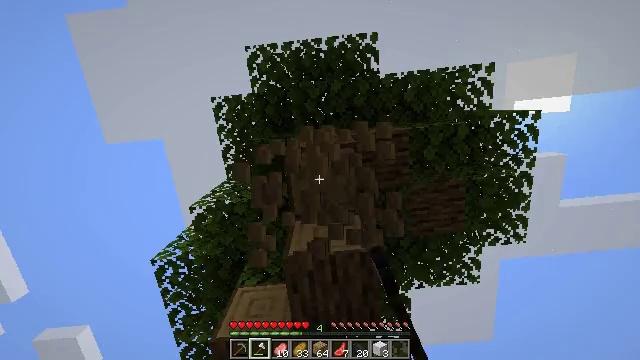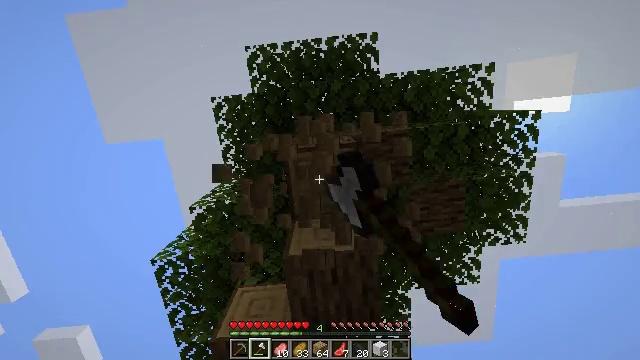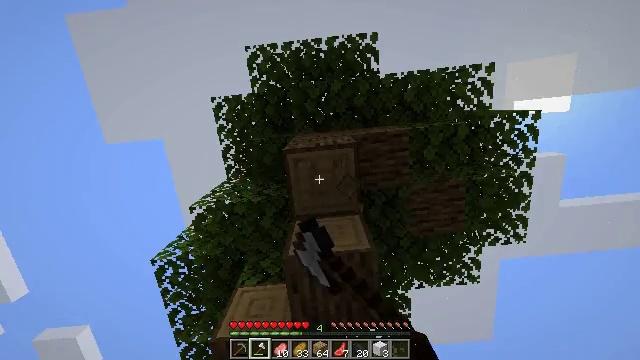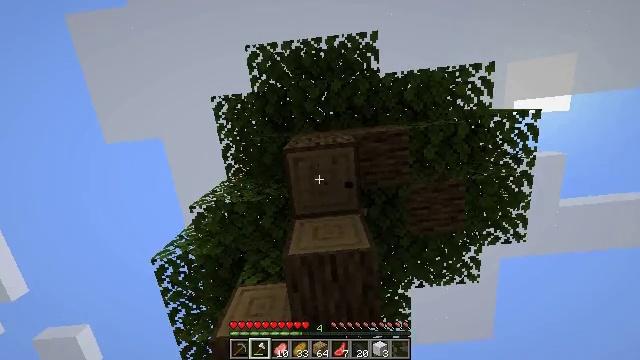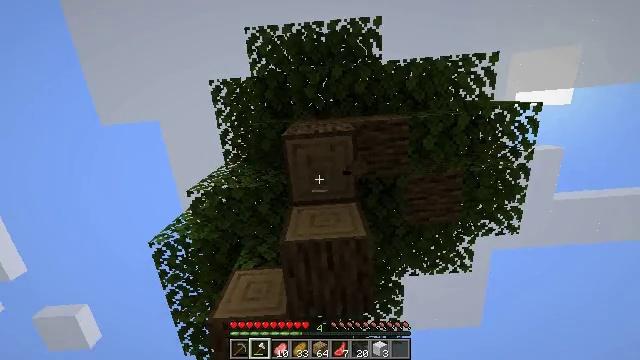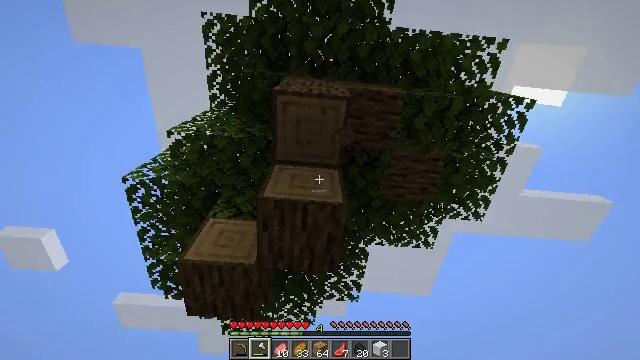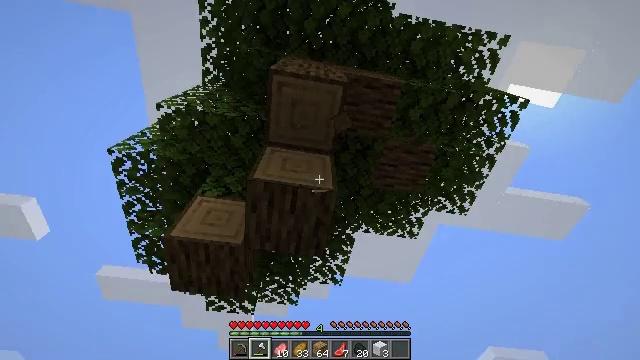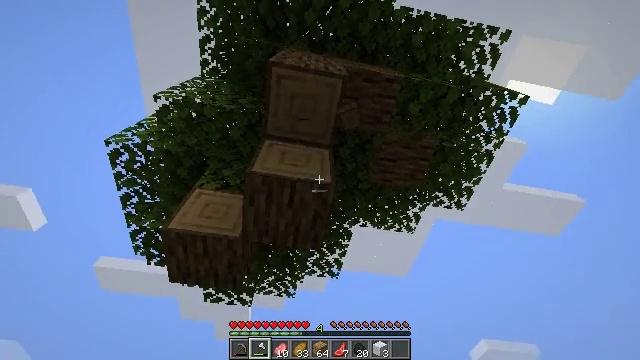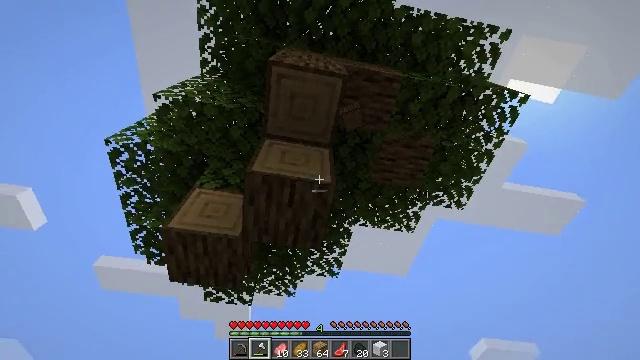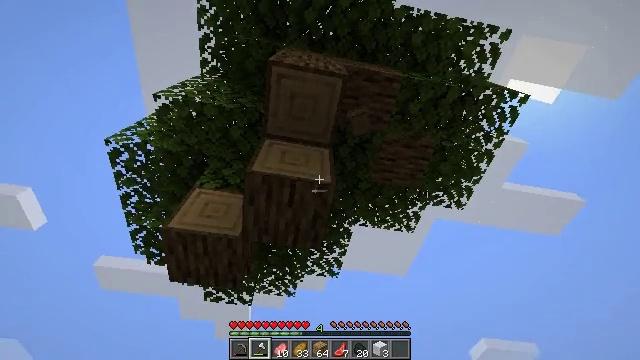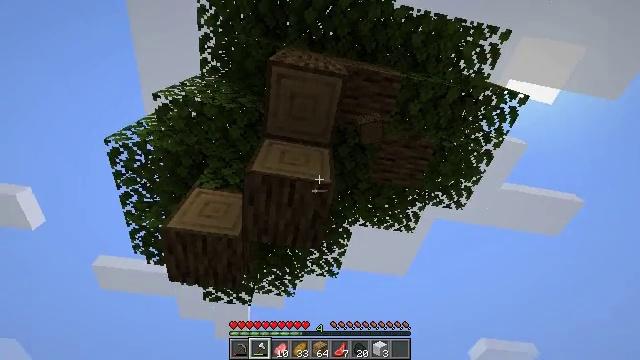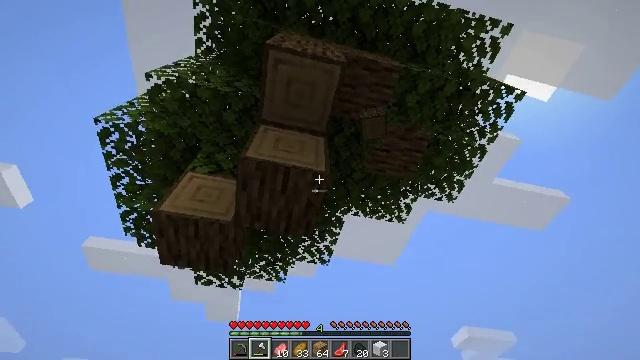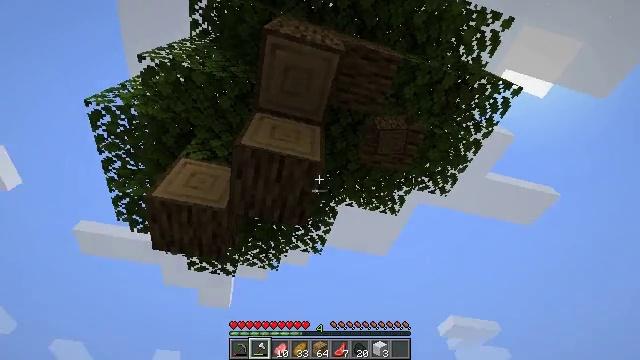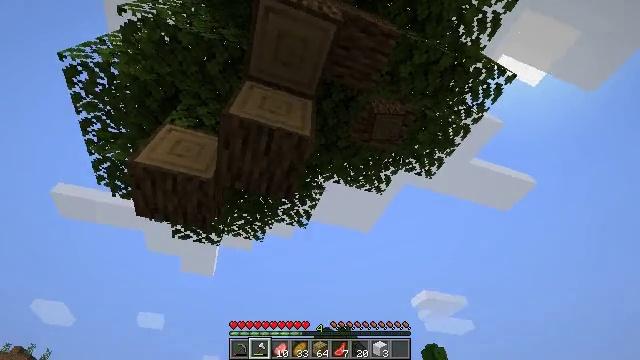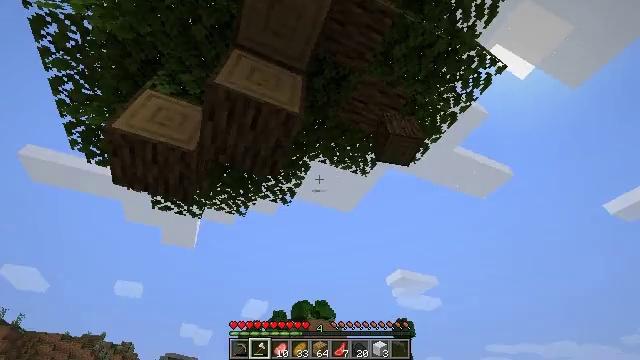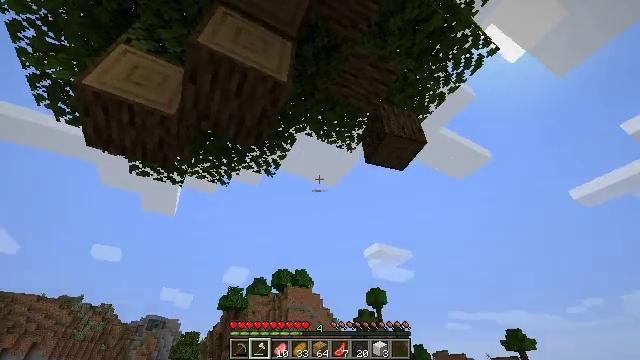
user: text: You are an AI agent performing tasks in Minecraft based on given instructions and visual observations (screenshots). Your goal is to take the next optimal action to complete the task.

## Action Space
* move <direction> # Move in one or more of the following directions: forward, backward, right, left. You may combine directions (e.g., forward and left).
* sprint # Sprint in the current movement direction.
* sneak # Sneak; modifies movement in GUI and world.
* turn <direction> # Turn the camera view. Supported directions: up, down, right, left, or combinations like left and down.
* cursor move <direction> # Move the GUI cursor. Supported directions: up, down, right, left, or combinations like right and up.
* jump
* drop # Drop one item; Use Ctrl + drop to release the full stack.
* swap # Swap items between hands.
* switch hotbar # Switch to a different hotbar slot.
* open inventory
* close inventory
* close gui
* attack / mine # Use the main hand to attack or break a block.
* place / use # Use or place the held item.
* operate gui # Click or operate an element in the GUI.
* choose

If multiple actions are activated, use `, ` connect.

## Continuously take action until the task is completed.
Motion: motion action
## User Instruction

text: Open the crafting table and craft the campfire.
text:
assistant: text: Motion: attack / mine
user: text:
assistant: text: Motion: attack / mine
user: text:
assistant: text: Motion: attack / mine
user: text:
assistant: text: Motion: turn right and down
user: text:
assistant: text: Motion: turn right and down
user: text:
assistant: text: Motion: turn right and down
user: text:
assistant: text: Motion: turn down
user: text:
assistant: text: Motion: no_op
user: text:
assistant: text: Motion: no_op
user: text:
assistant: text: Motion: no_op
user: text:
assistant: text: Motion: turn right and down
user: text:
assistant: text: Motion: turn right and down
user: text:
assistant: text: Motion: turn right and down
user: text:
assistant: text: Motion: turn right and down
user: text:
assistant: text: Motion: turn right and down
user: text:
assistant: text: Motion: move forward, turn right and down
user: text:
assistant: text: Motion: move forward, turn right and down
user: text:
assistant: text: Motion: move forward, turn right and down
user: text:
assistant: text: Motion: move forward, turn right and down
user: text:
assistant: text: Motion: move forward and move right, turn right and down
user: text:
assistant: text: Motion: move forward and move right, turn down
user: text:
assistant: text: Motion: move forward and move right, turn down
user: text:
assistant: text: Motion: move forward and move right, turn down
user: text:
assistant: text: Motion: move forward and move right
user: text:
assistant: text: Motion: move forward and move right
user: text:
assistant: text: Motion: move forward and move right
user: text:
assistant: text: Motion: move forward, turn up
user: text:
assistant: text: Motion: move forward, turn up
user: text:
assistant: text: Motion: move forward and move right, turn up
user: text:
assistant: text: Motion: move forward and move right, turn left and up